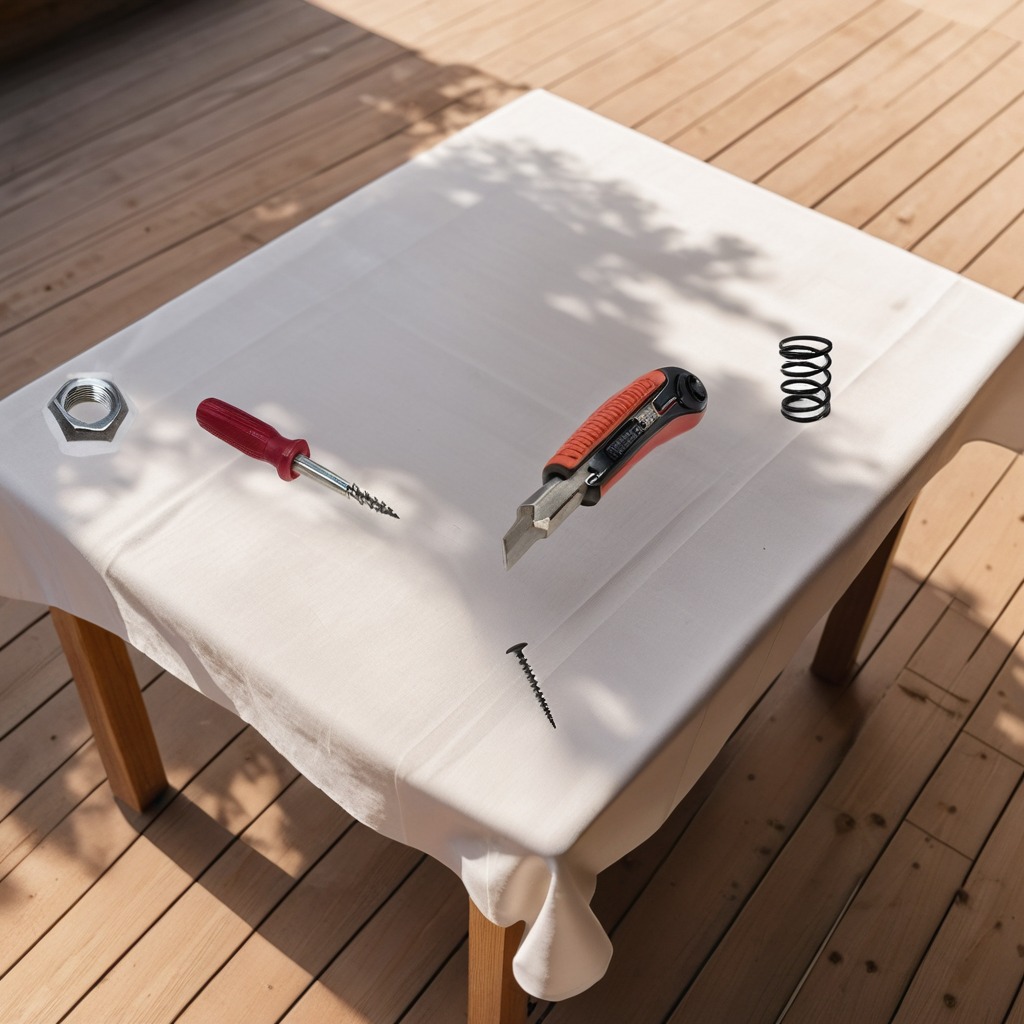
A utility knife, a metal machine screw, a coiled metal spring, a screwdriver, and a metal nut are lying on the wooden table.